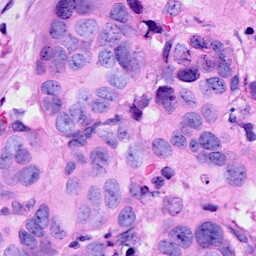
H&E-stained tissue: Breast